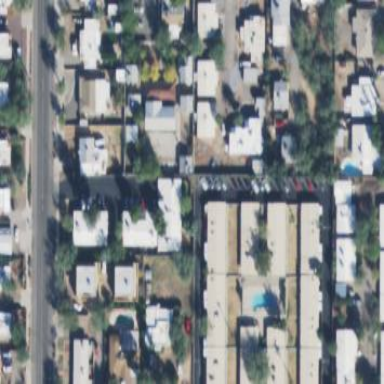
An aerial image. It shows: Residential area with apartments.